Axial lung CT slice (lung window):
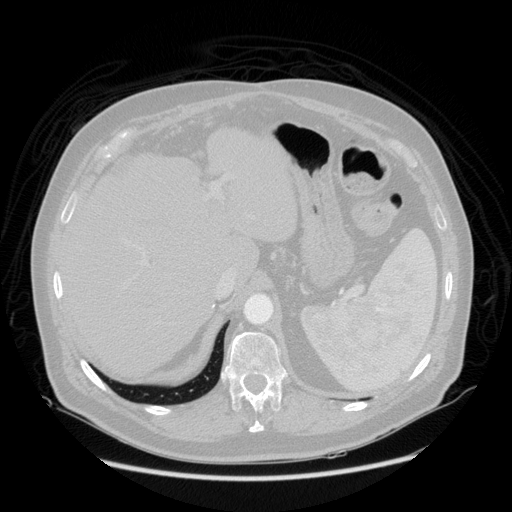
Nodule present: no